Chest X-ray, AP view. Patient: 58 years old, sex M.
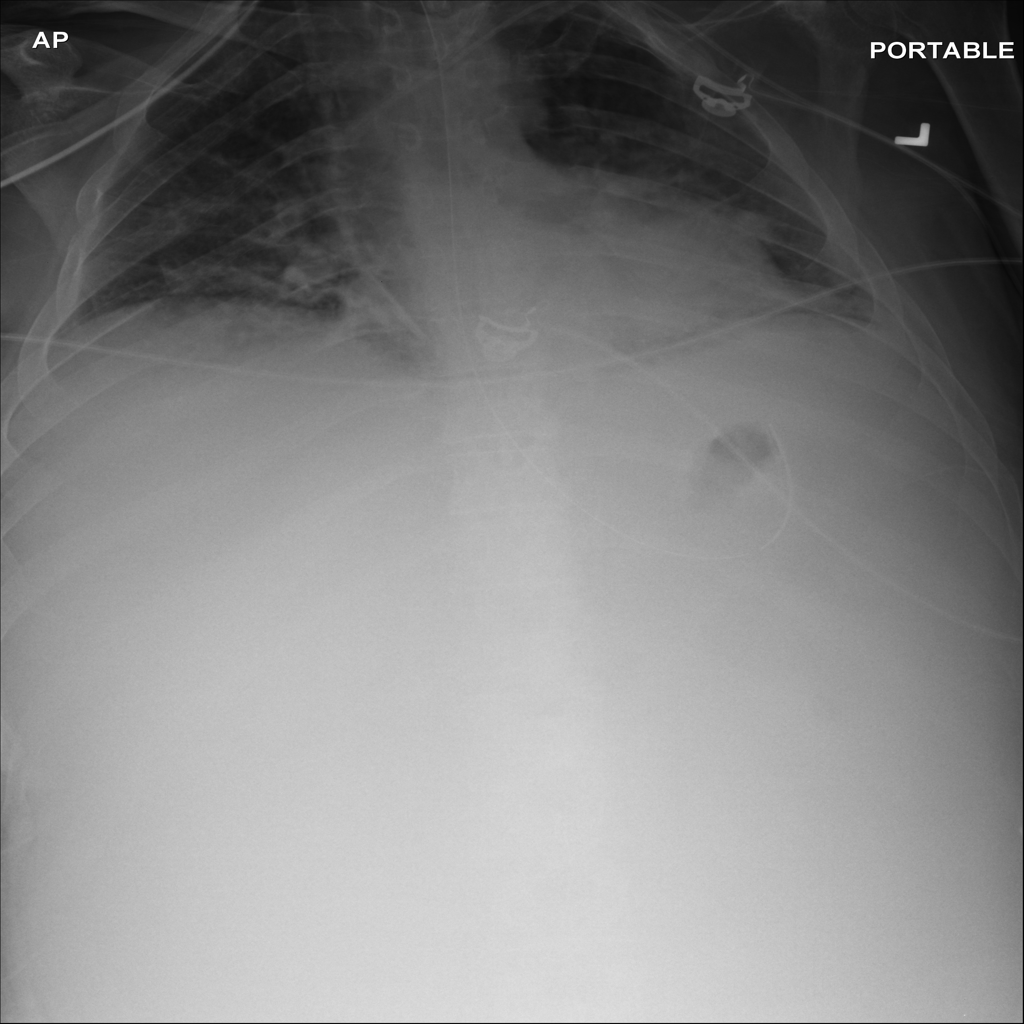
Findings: Atelectasis, Infiltration